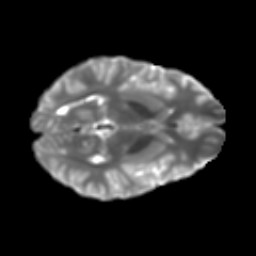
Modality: T2w
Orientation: axial
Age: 15
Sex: male
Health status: ill
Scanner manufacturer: ge
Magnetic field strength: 3 T
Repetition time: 6.752 s
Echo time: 0.079 s